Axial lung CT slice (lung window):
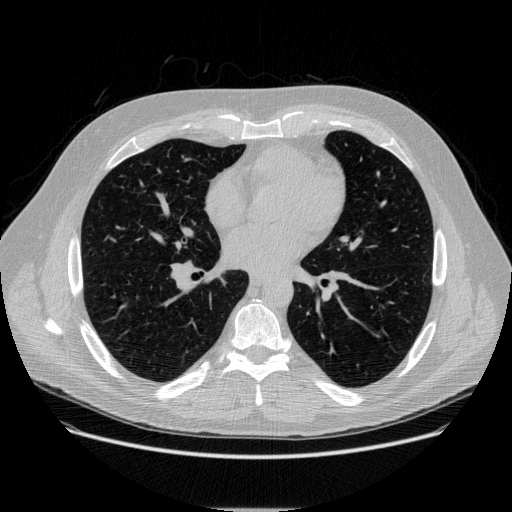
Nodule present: no